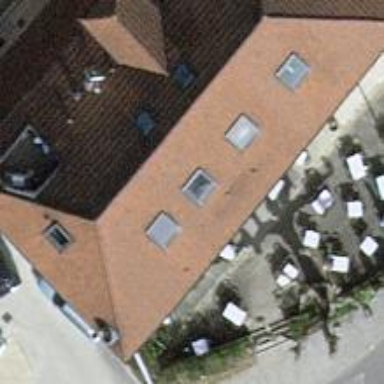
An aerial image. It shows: Restaurant.